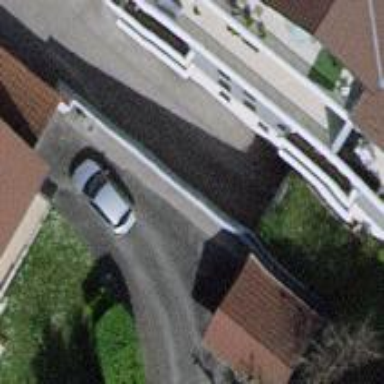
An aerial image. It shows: Parking entrance.